Interaction volume radius: 5 \u00c5
Interaction volume height: 10 \u00c5
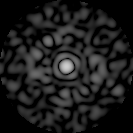
Disorder parameter: 0.8865